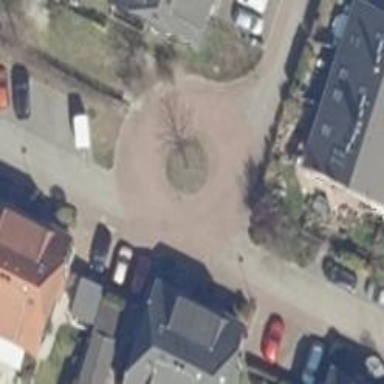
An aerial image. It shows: Living street.